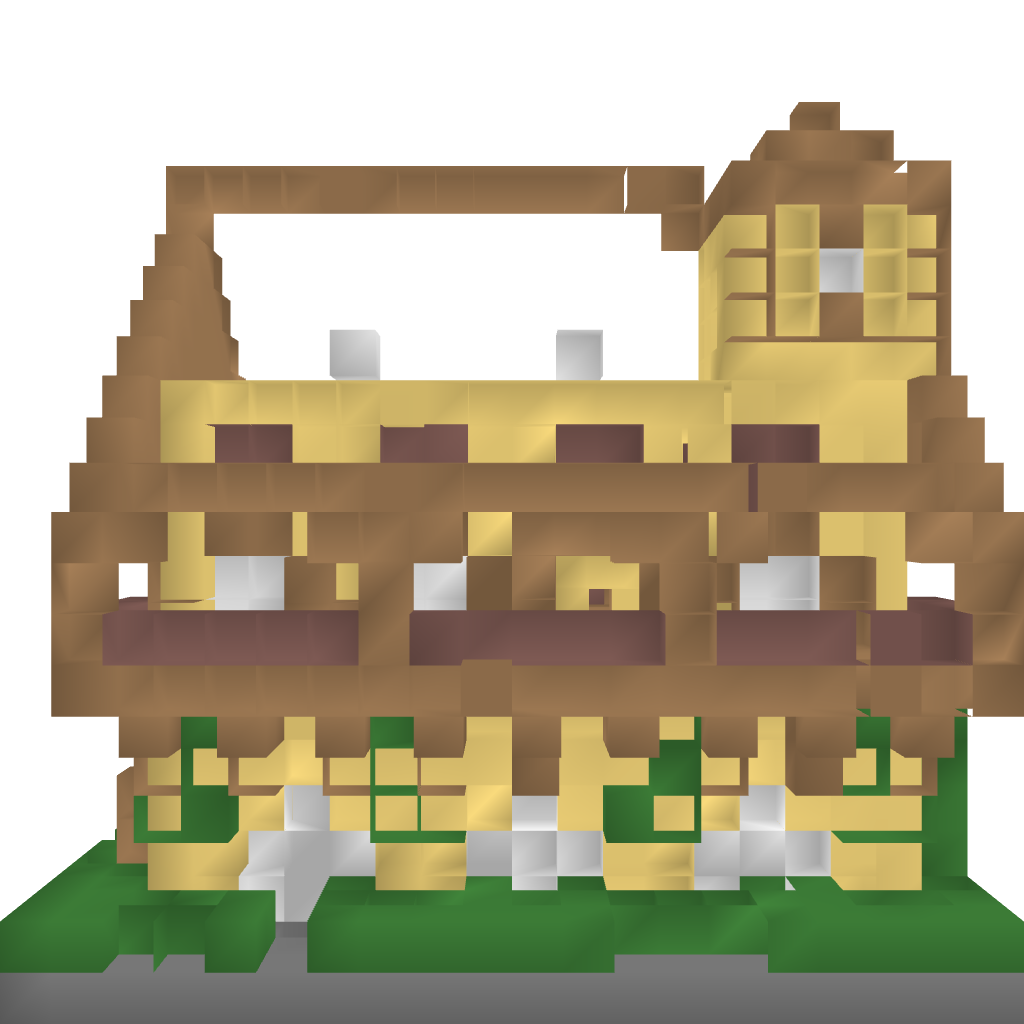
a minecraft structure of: Medieval Hotel bad low quality